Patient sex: M
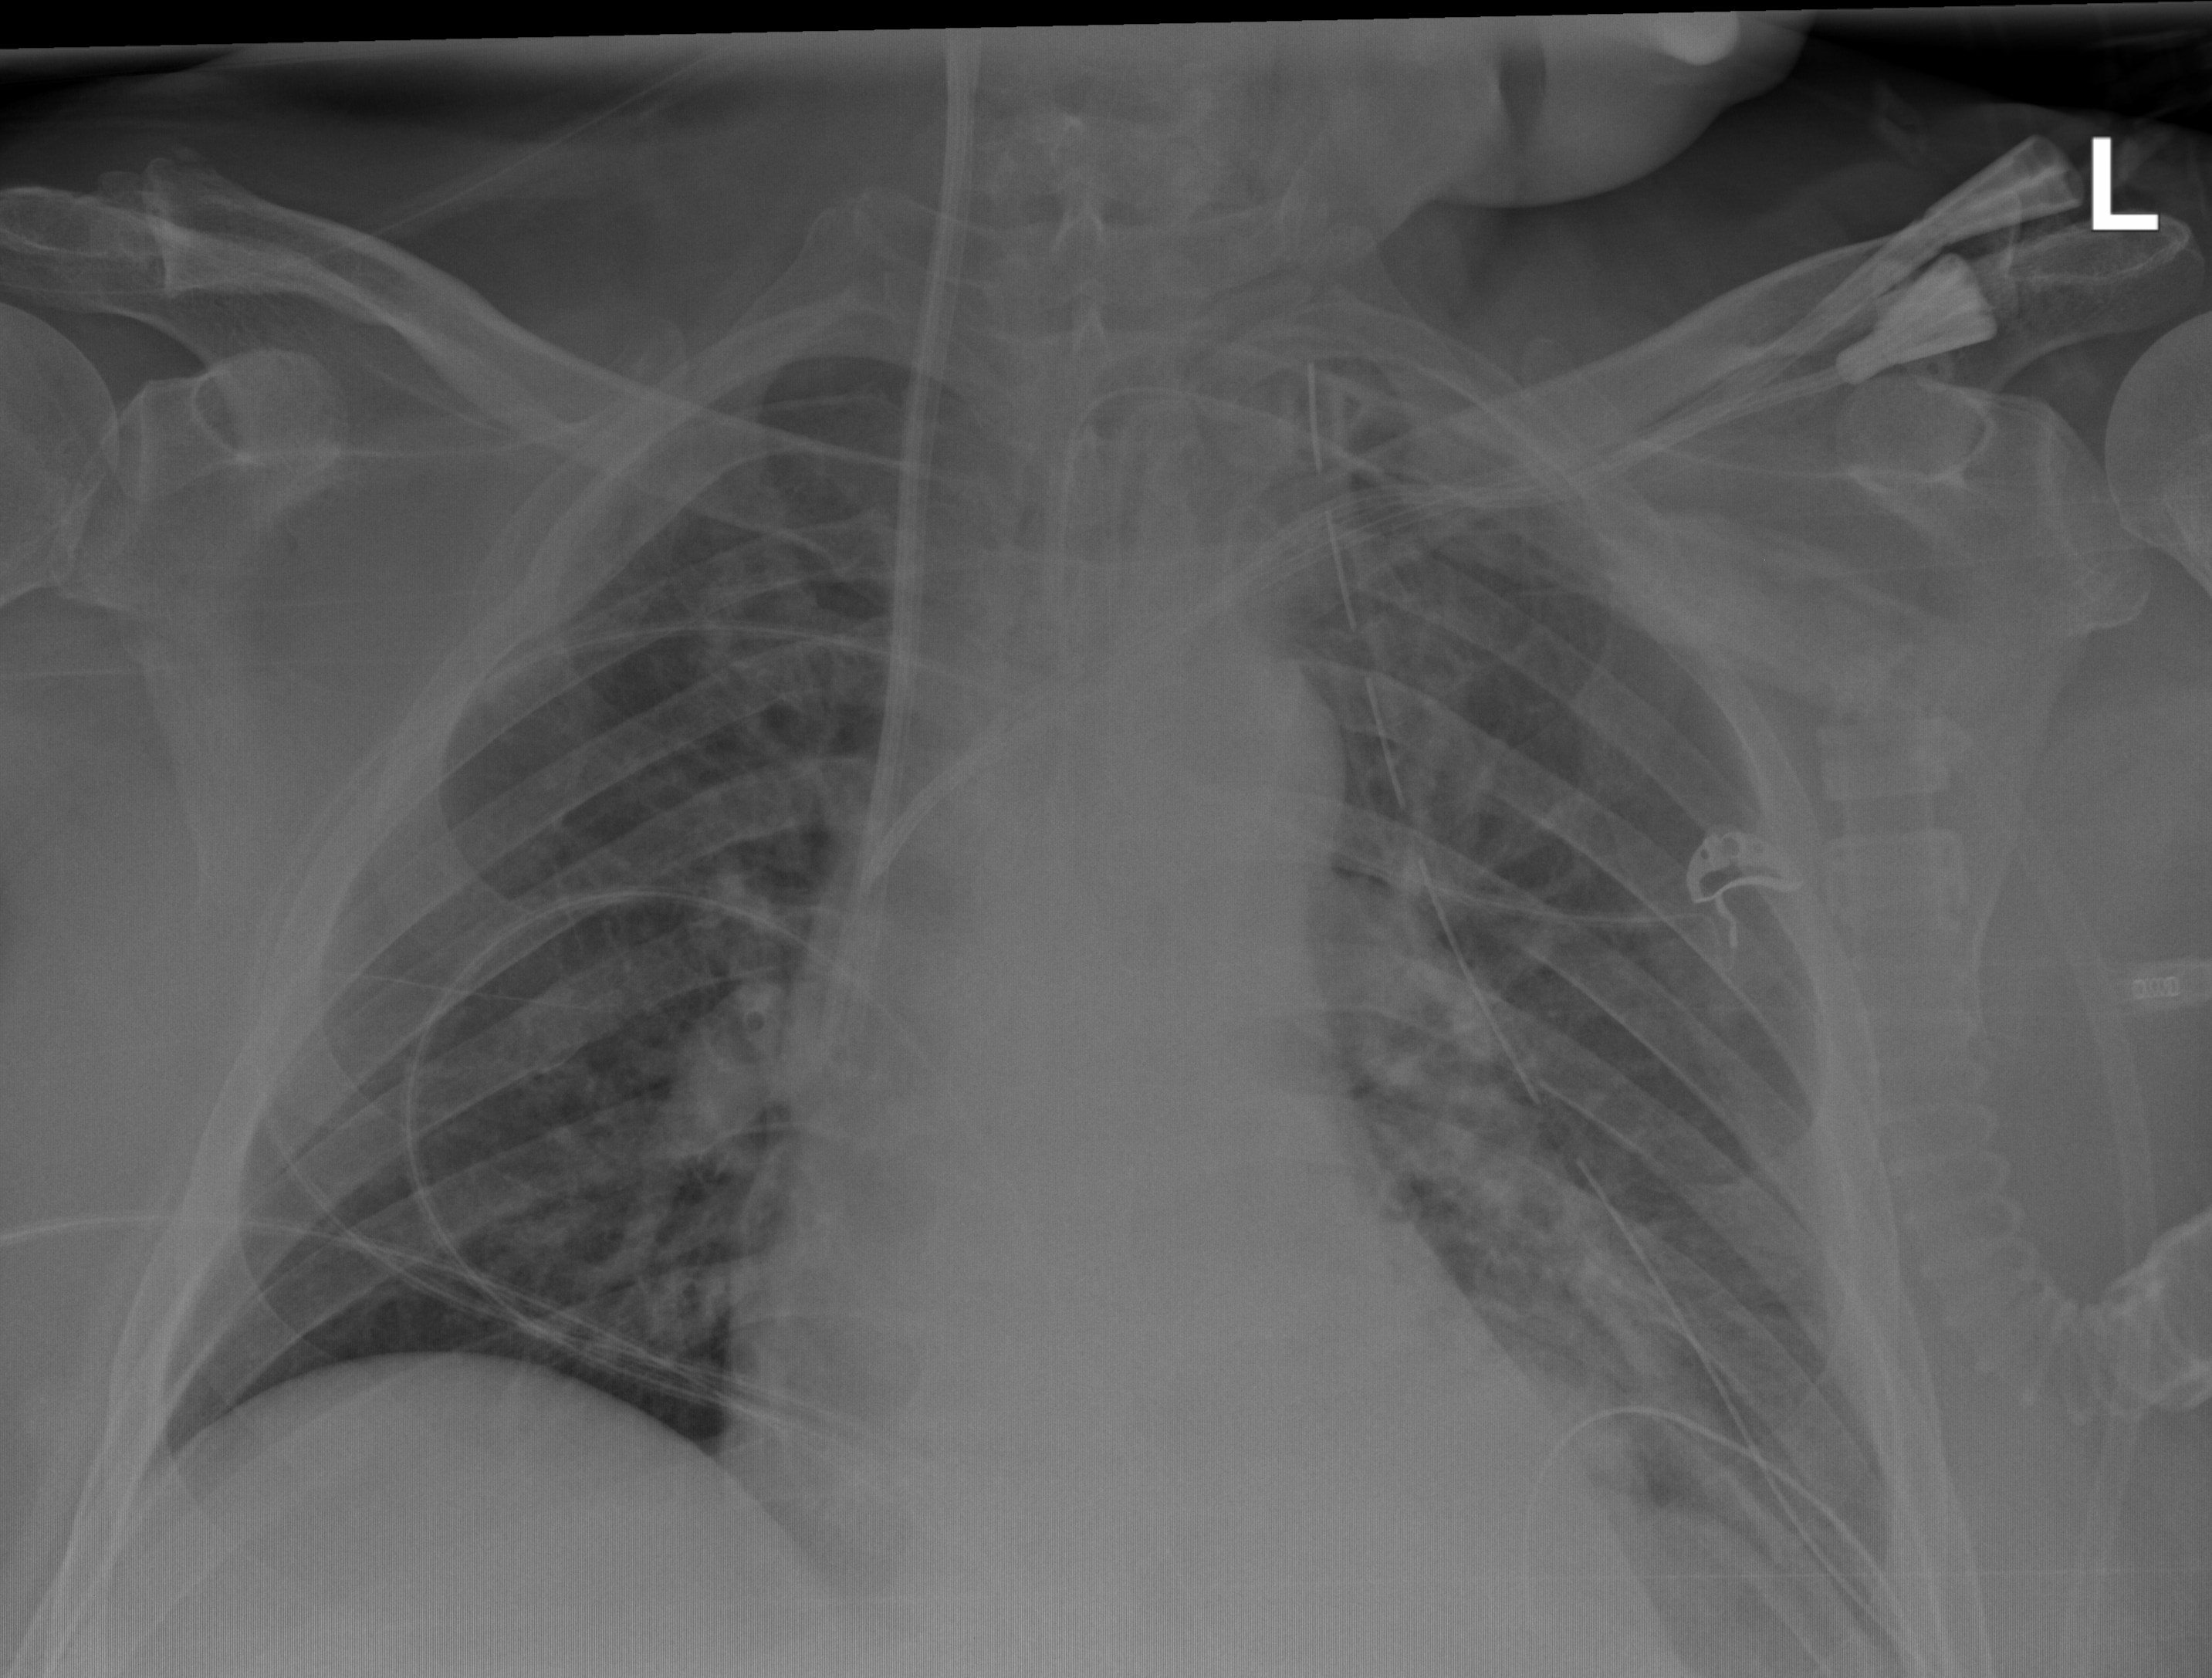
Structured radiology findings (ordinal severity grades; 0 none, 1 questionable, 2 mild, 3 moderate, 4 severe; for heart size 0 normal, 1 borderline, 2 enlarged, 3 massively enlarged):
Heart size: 1
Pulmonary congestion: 2
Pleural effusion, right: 0
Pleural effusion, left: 2
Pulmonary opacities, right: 0
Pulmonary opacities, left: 2
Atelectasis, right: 0
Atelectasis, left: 2